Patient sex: F
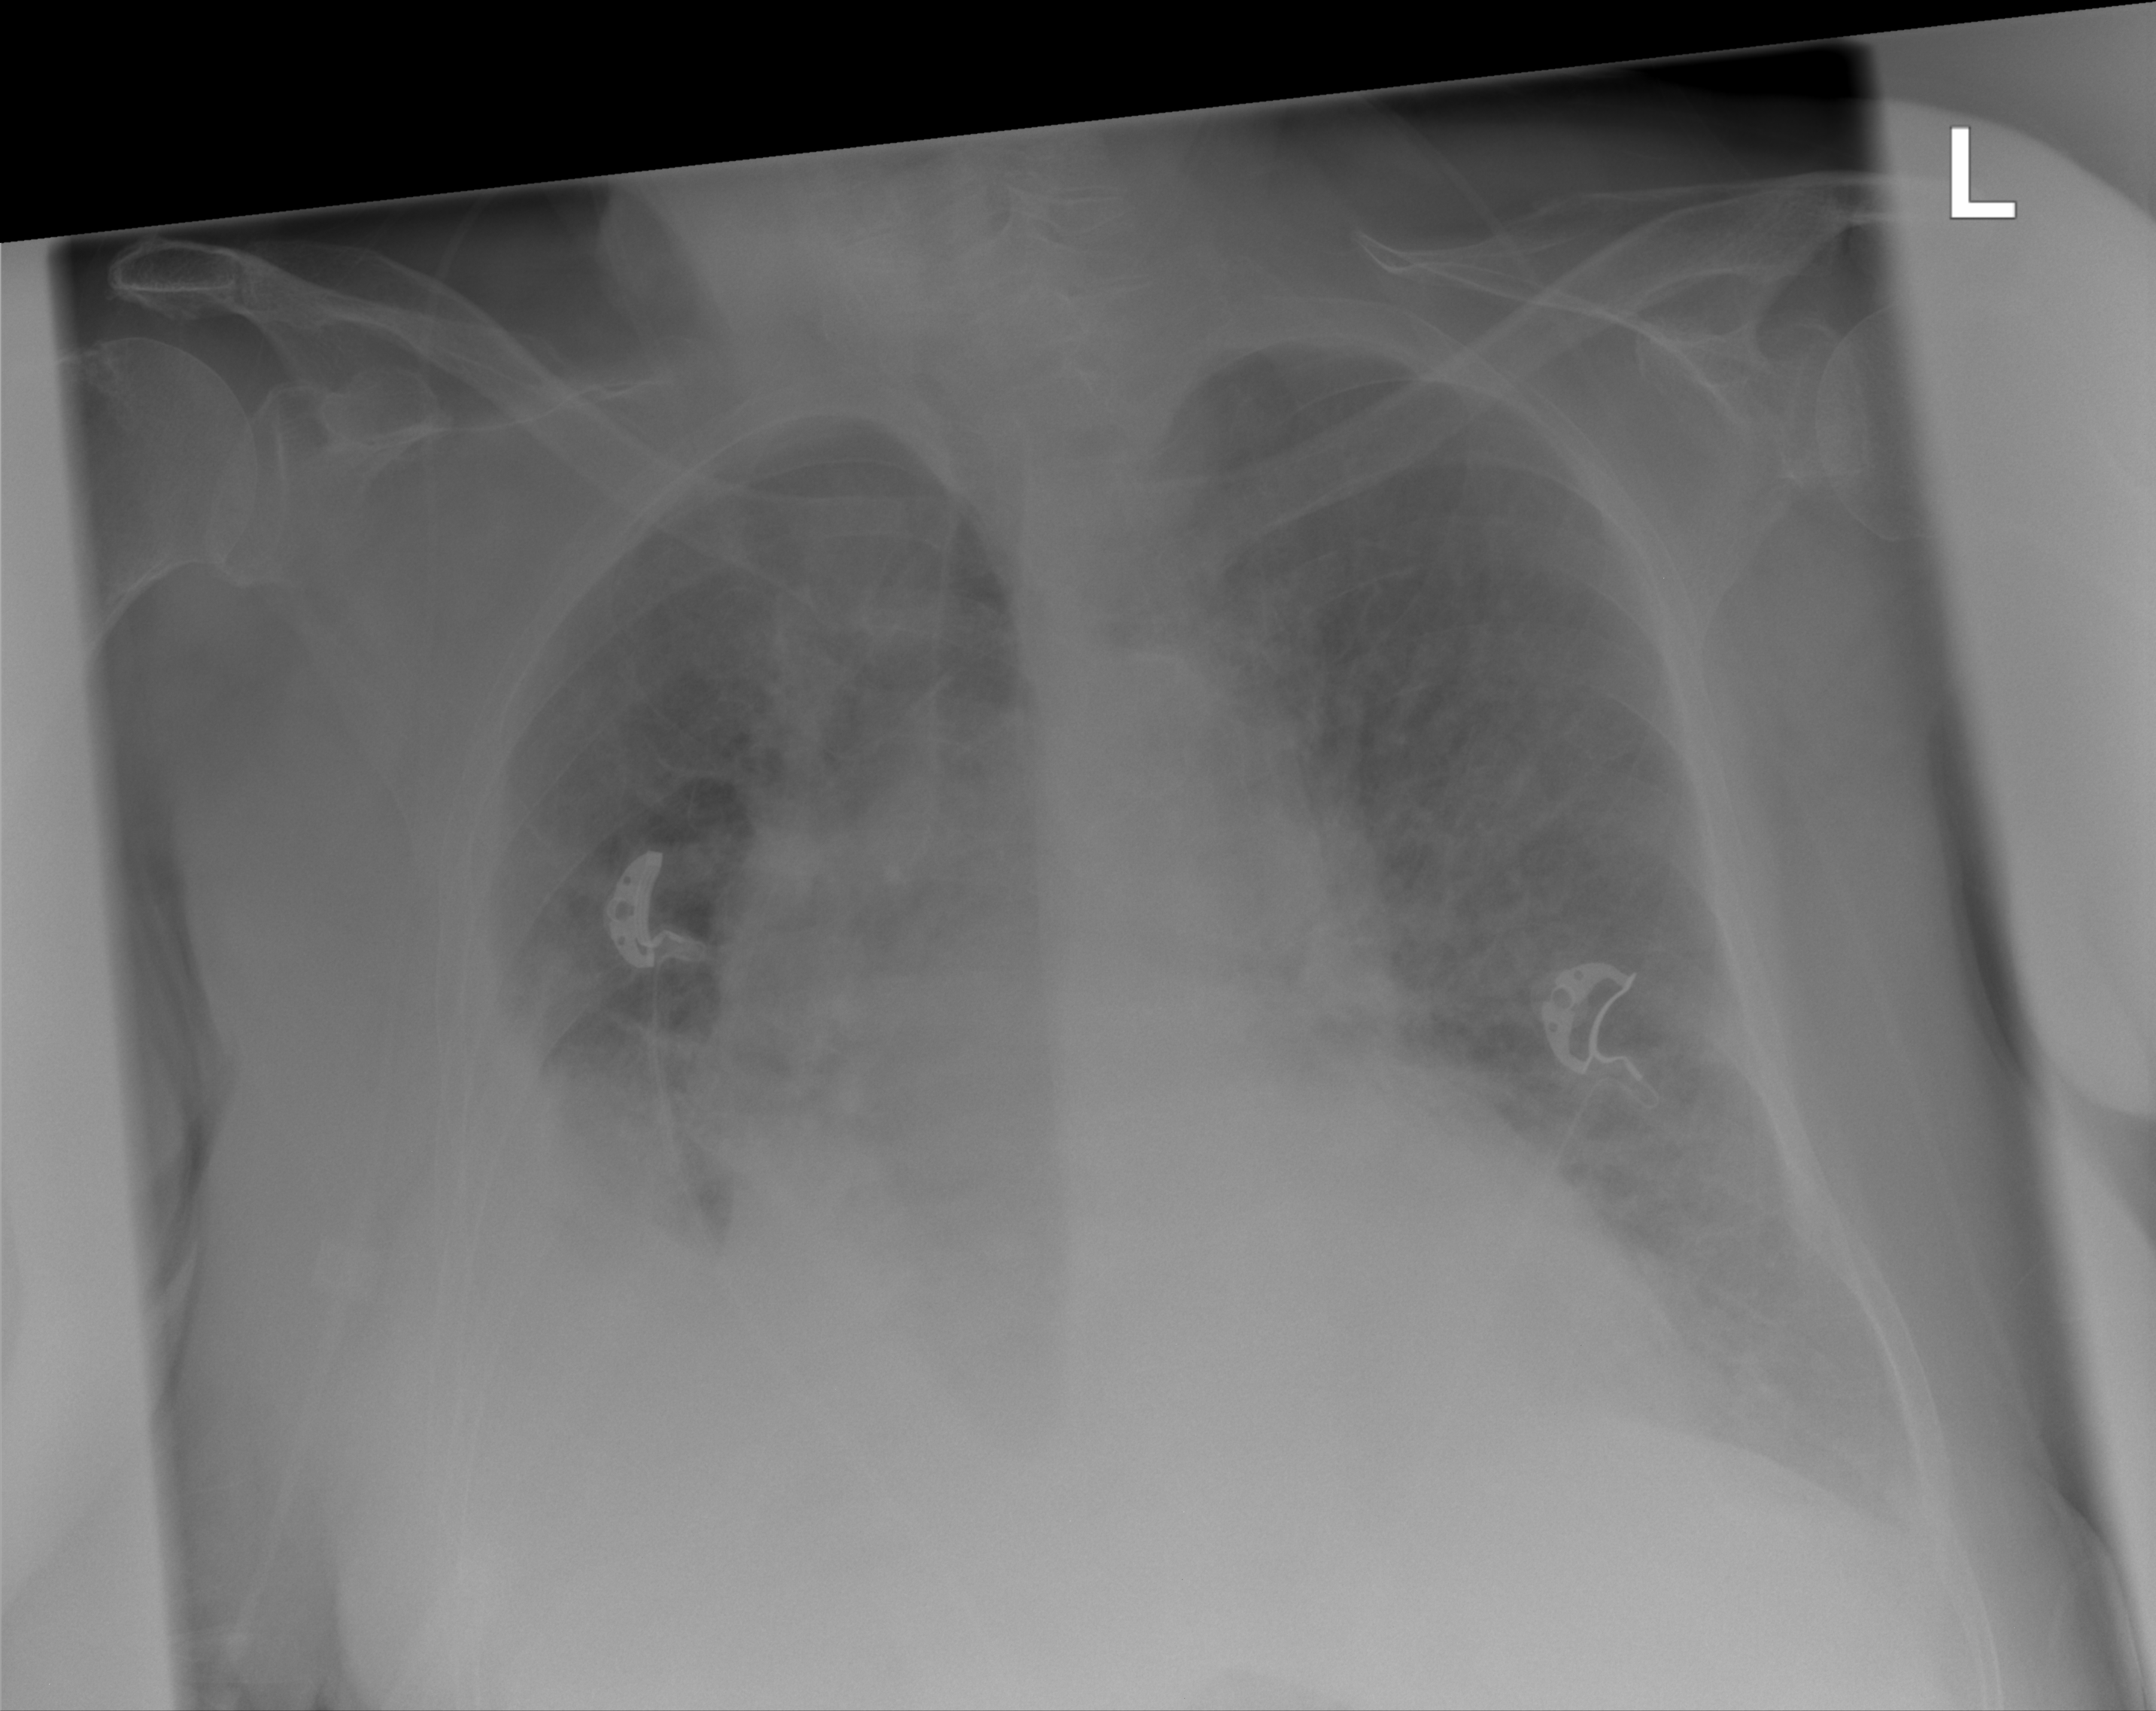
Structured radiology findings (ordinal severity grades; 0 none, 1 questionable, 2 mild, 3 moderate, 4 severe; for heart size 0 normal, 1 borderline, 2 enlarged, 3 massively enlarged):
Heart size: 2
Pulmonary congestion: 2
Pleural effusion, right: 3
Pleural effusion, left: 1
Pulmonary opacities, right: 1
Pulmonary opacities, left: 2
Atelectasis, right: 2
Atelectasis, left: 2